Aerial crown-view tile of a tropical tree (Barro Colorado Island, Panama), acquired 20241014:
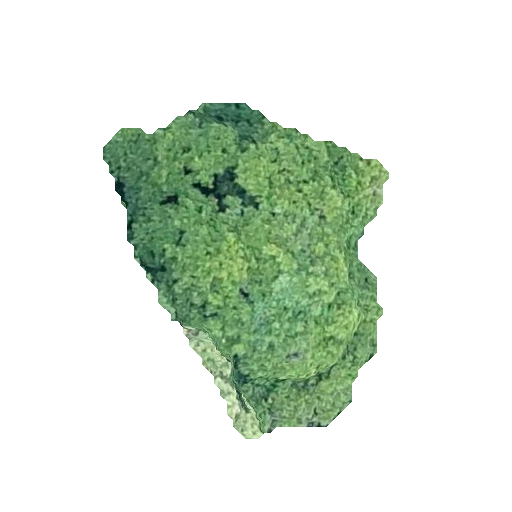
Species: Alseis blackiana
GBIF accepted scientific name: Alseis blackiana
Crown area: 97.449 m²